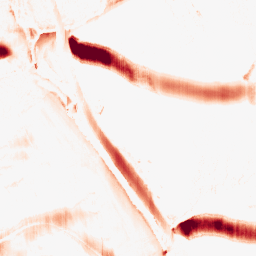
Category: morphological
Decomposition family: morphological_ellipse
Decomposition parameters: operation: opening
width: 30
height: 5
Upsampling method: bicubic_3x
Upsampling parameters: scale: 3
Upsampling scale: 3